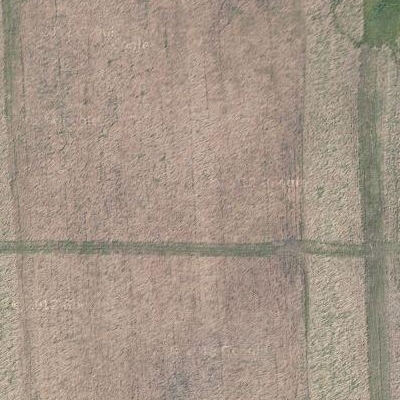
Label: Field